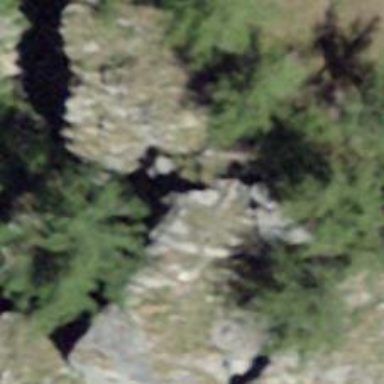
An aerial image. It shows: Natural cliff.